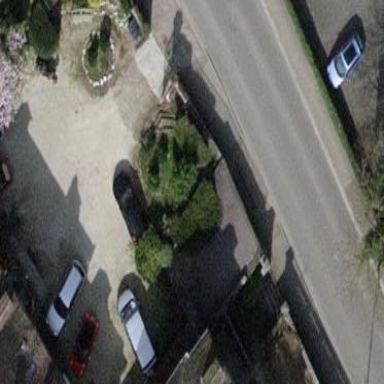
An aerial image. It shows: Semidetached house.